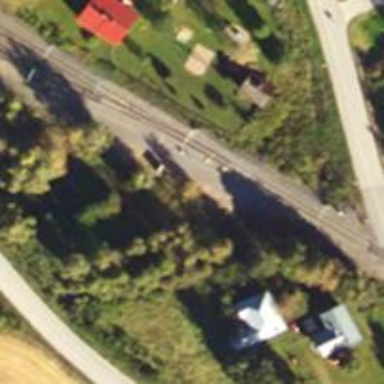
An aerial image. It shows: Railway track with continuous electrified contact line.